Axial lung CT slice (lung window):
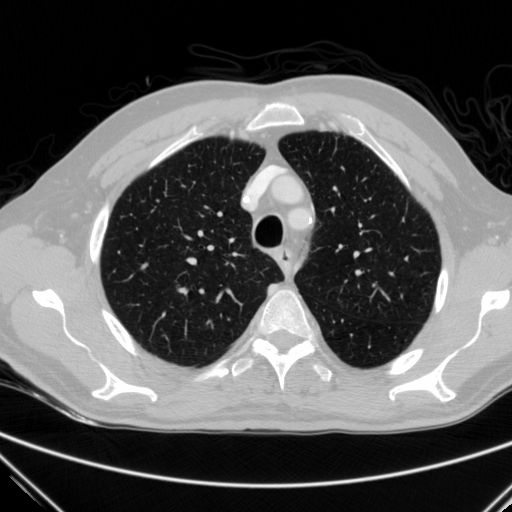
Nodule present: no